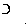
Label: hexagon